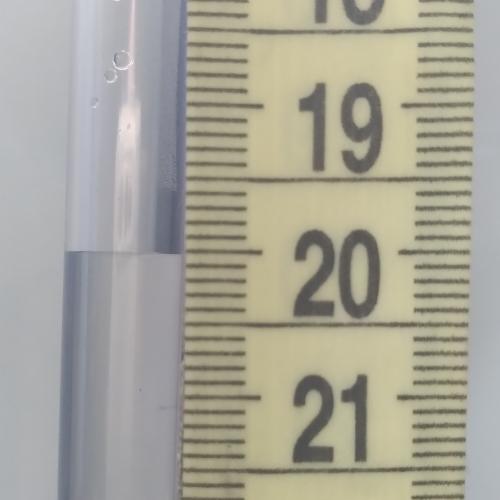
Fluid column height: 20.0 cm